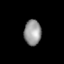
Tissue: lung
Cell type: Endothelial cells
Senescence score: 0.2172
Nuclear area (px): 422
Mean DAPI intensity: 151.95